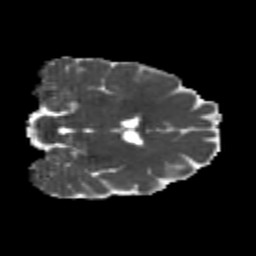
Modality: MD
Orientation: coronal
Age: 24
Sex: female
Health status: healthy
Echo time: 0.074 s